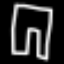
Label: pants